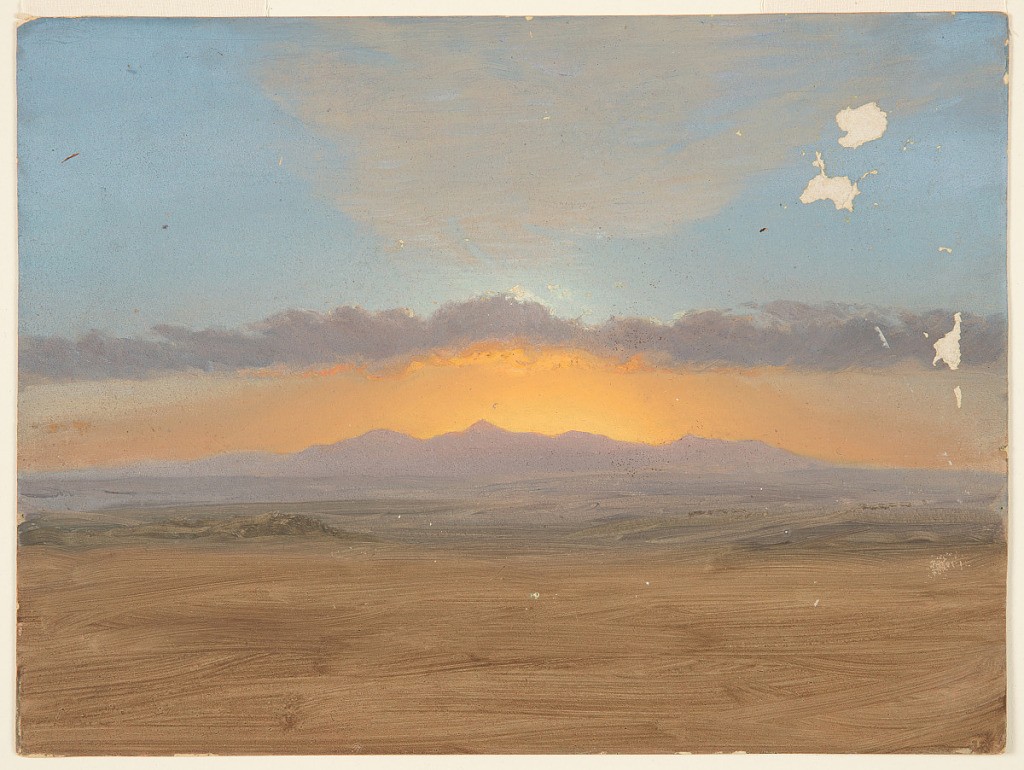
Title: Sunset
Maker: Frederic Edwin Church, American, 1826–1900
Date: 1865–75
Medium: Brush and oil, graphite on bright green paperboard
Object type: Drawing
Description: Landscape sketch showing a luminous sunset over a distant mountain range. Sharp contour of mountains backlit by the orange light of the setting sun, which gives way to a deep blue sky. Foreground landscape loosely rendered in shades of brown and green.